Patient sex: M
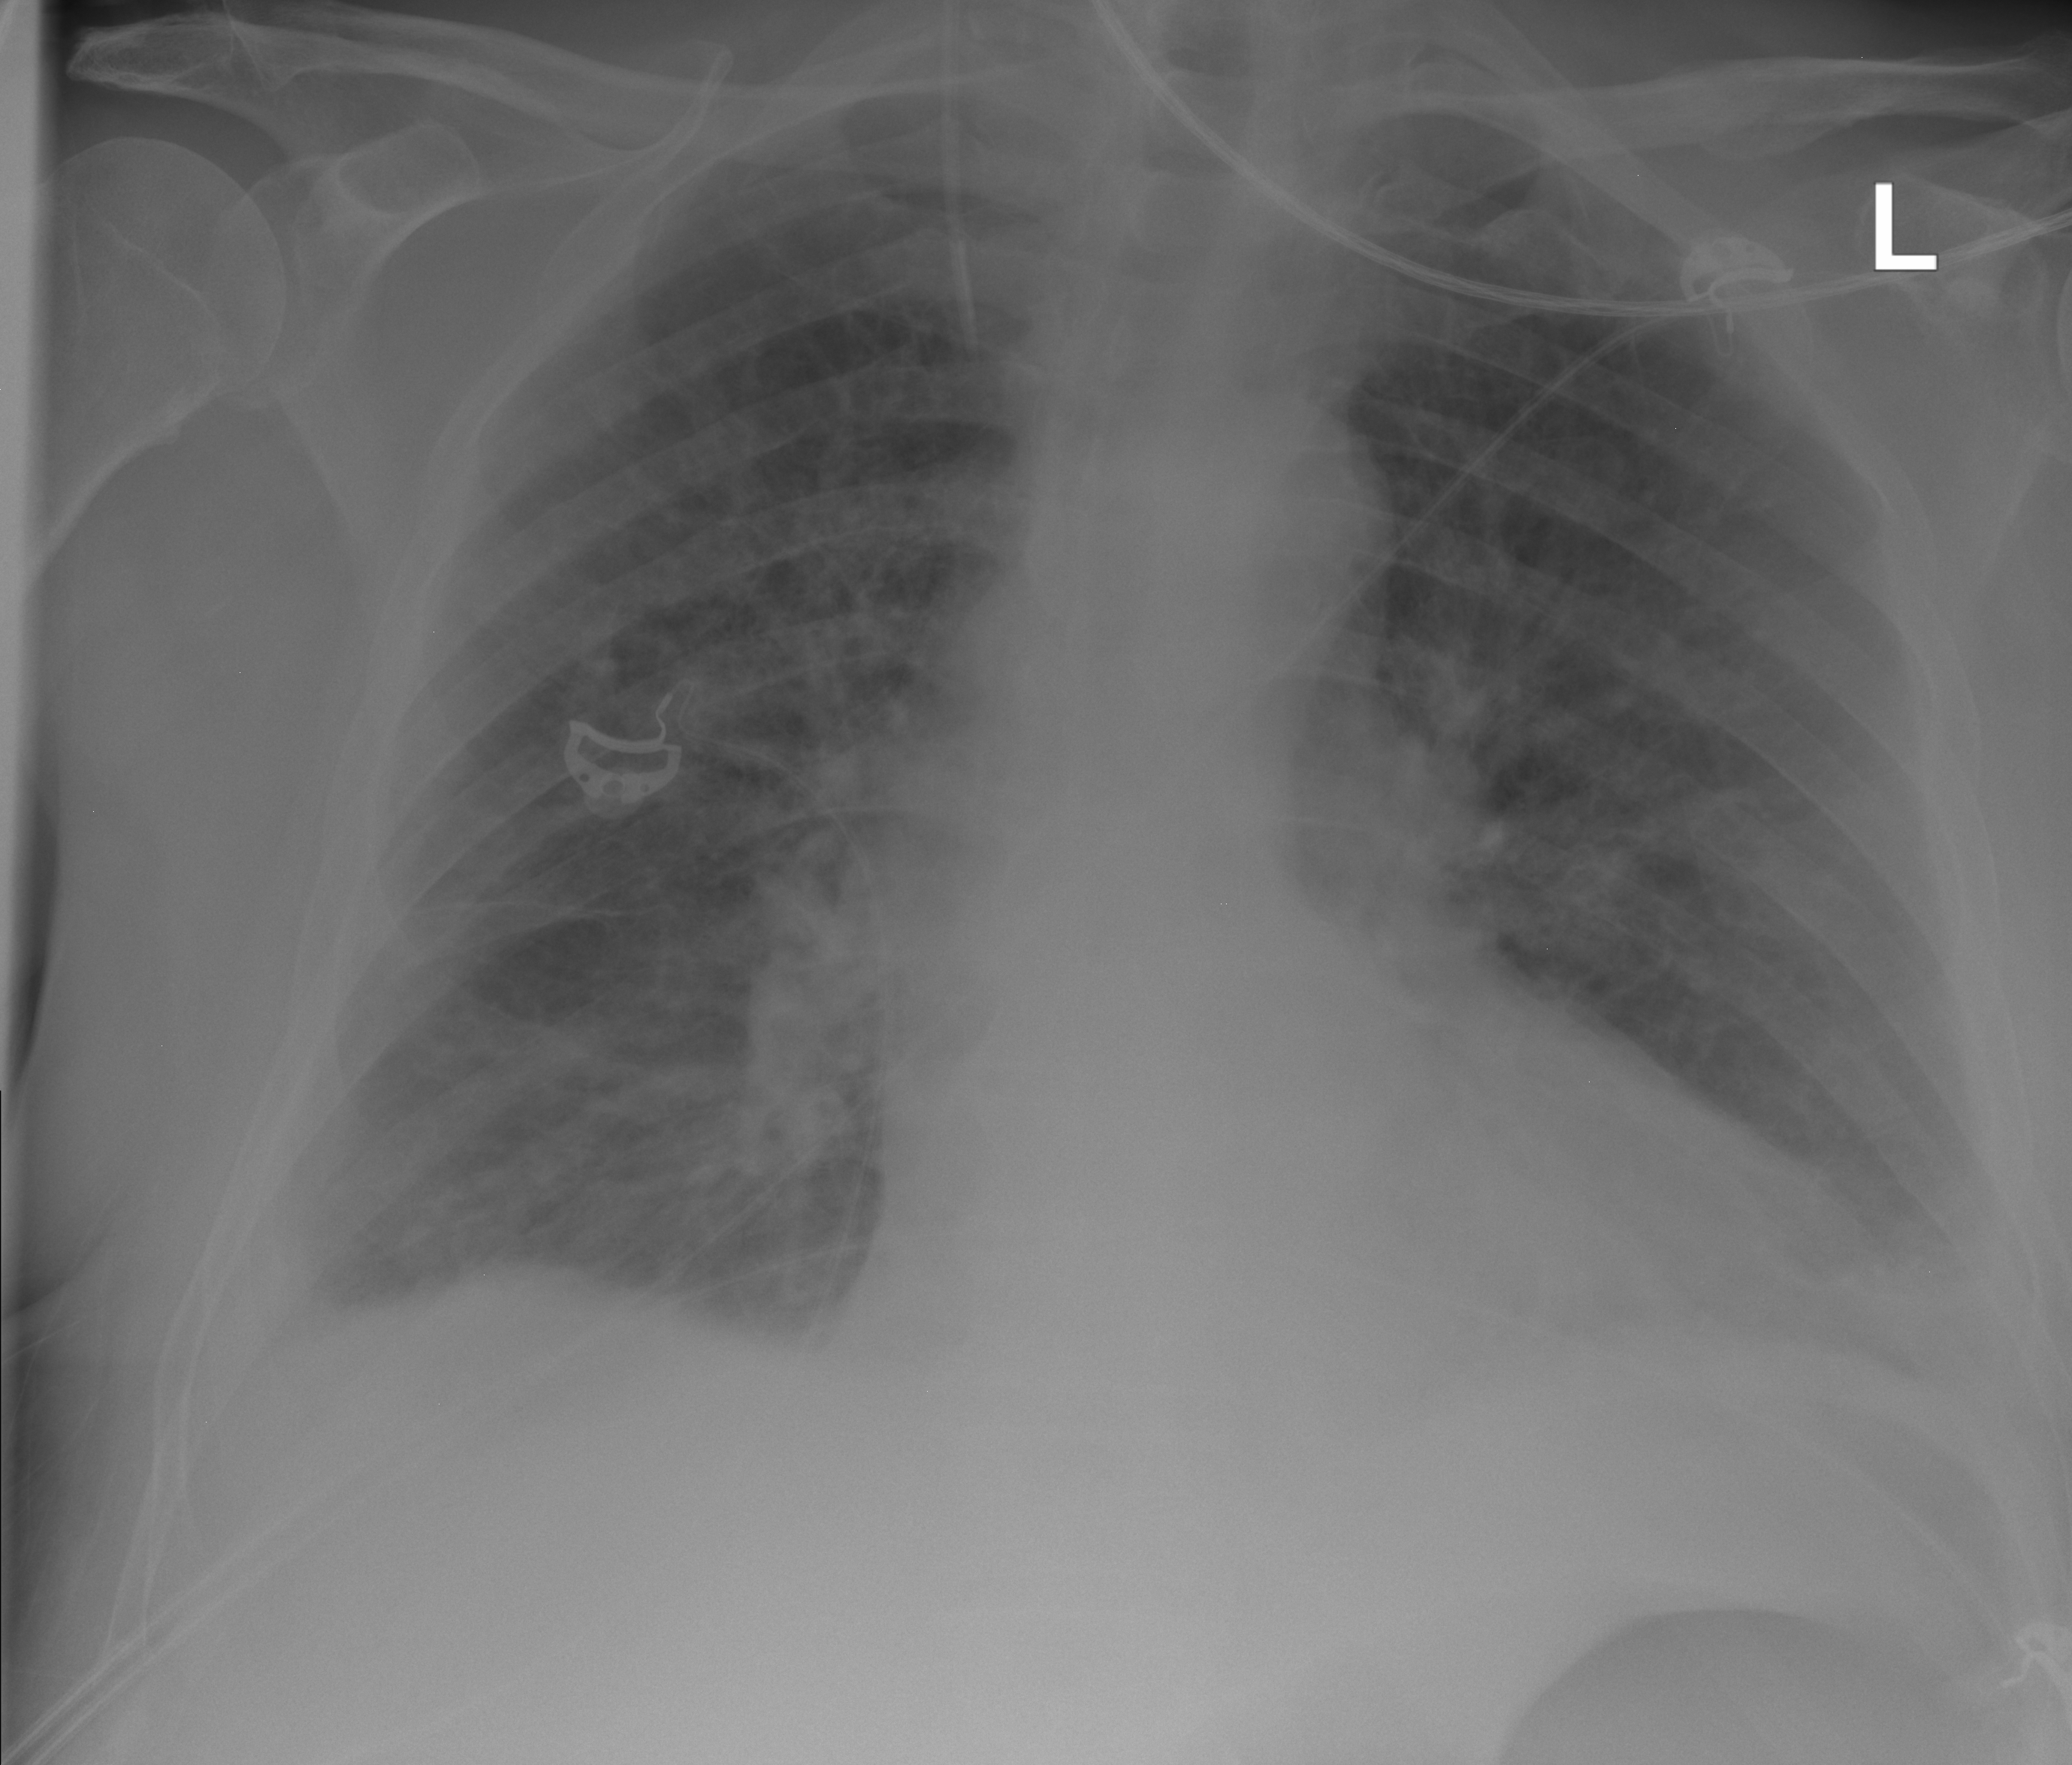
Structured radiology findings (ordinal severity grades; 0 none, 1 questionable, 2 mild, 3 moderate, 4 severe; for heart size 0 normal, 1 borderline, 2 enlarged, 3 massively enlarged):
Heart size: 0
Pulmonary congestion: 0
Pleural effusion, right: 2
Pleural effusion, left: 2
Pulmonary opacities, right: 2
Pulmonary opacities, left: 1
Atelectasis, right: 2
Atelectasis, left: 2